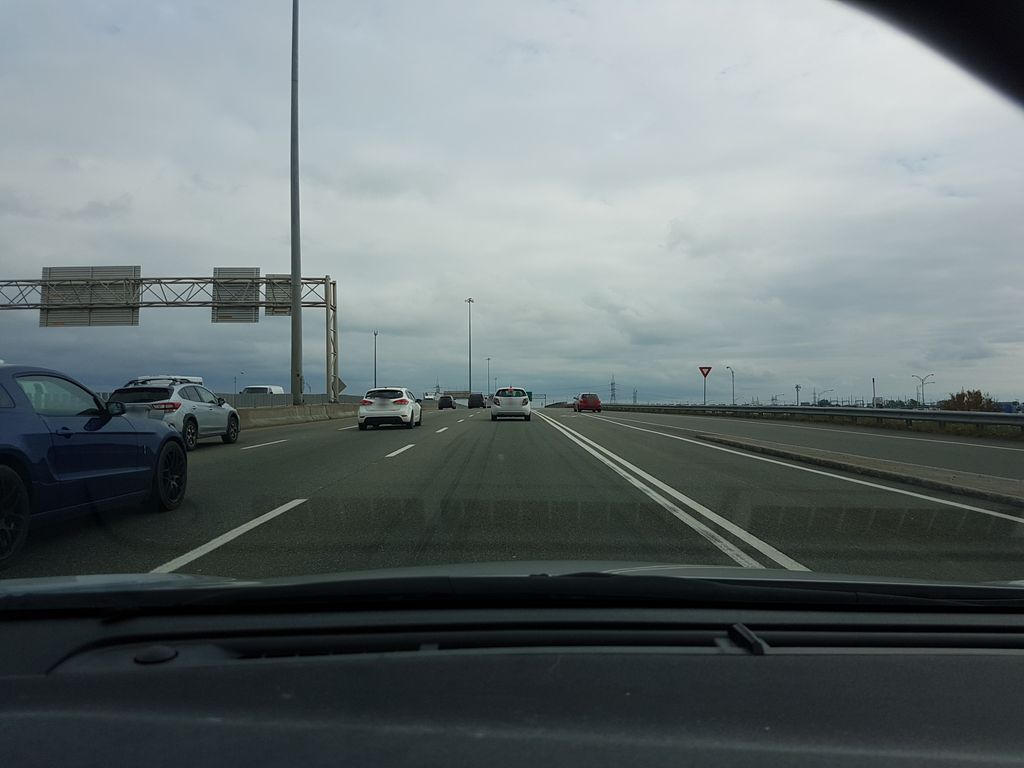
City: quebec_city